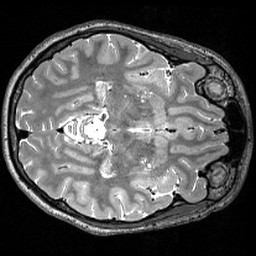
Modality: T2w
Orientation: axial
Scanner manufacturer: siemens
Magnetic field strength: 3 T
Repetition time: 3 s
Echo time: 0.418 s